Question: ## I've downloaded java8-ea release and did a fast comparison between Array.sort and Arrays.parallelSort.
And this was the result:

I can understand that the praralleSort should perform at least as Plain old 'sort', if not faster.. but this is not what happened.
## The Comparison done on the following specs:
HP ProBook 'Intel Core i5' with '4G RAM' on 'Ubuntu 13.04 Linux' with JDK of version: 'Java HotSpot(TM) 64-Bit Server VM (build 25.0-b23, mixed mode)'
### I've created an array of Custom object of three fields by this way (add object in reserve order):
'''
package com.cmd;
import java.util.Arrays;
public class Main {
public static void main(String[] args) {
for (int i=100; i <= 10_000_000; i*=10){
runTest(i);
}
}
private static void runTest(final int size){
// Fist obtain two Arrays of same data
Employee[] empArrForSort = createVeryLargeEmpArray(size);
Employee[] empArrForSortCopy = Arrays.copyOf(empArrForSort, empArrForSort.length);
long start = System.currentTimeMillis();
Arrays.sort(empArrForSort, (e1, e2) -> new Integer(e1.getId()).compareTo(e2.getId()));
logStart(size + ": sort", start);
start = System.currentTimeMillis();
Arrays.parallelSort(empArrForSortCopy, (e1, e2) -> new Integer(e1.getId()).compareTo(e2.getId()));
logStart(size + ": parallel sort", start);
}
private static void logStart(String label, long startTimeMillis) {
System.out.println("End " + label + " the array. It took: " + (System.currentTimeMillis() - startTimeMillis) + " ms");
}
private static Employee[] createVeryLargeEmpArray(final int size) {
Employee[] ret = new Employee[size];
for (int i = 0; i < ret.length; i++) {
ret[i] = Employee.createEmployee(ret.length - i, "Mohammad" + i, "");
}
return ret;
}
static class Employee {
private int id;
private String name;
private String email;
private Employee(int id, String name, String email) {
this.id = id;
this.name = name;
this.email = email;
}
public static Employee createEmployee(int id, String name, String email) {
return new Employee(id, name, email);
}
public int getId() {
return id;
}
}
}
'''
And, Another run shows that, Parallel only perform pad when the list contains 10,000,000, in all other cases it looks better.
'''
>java -Xmx2000m com.cmd.Main
End 100: sort the array. It took: 110 ms
End 100: parallel sort the array. It took: 6 ms
End 1000: sort the array. It took: 2 ms
End 1000: parallel sort the array. It took: 3 ms
End 10000: sort the array. It took: 11 ms
End 10000: parallel sort the array. It took: 11 ms
End 100000: sort the array. It took: 15 ms
End 100000: parallel sort the array. It took: 37 ms
End <PHONE>: sort the array. It took: 553 ms
End <PHONE>: parallel sort the array. It took: 187 ms
End <PHONE>: sort the array. It took: 640 ms
End <PHONE>: parallel sort the array. It took: 1099 ms
'''
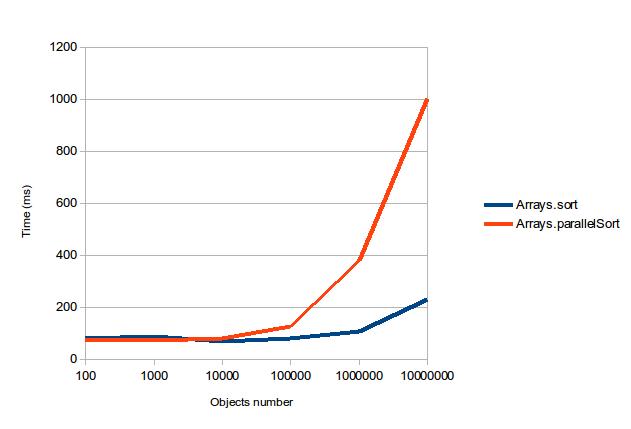
Answer: The point here is that in reverse order.
This is a very unique scenario that does not imply anything about the algorithm general performance.
I ran the same code but with unordered arrays:
'''
ret[i] = Employee.createEmployee(rnd.nextInt(ret.length), "Mohammad" + i, "");
'''
The results show a much slower performance compared to reverse order, while parallelSort is much faster than the simple sort.
'''
End 100: sort the array. It took: 139 ms
End 100: parallel sort the array. It took: 4 ms
End 1000: sort the array. It took: 4 ms
End 1000: parallel sort the array. It took: 6 ms
End 10000: sort the array. It took: 35 ms
End 10000: parallel sort the array. It took: 30 ms
End 100000: sort the array. It took: 420 ms
End 100000: parallel sort the array. It took: 144 ms
End <PHONE>: sort the array. It took: 1341 ms
End <PHONE>: parallel sort the array. It took: 506 ms
End <PHONE>: sort the array. It took: 12200 ms
End <PHONE>: parallel sort the array. It took: 3971 ms
'''